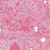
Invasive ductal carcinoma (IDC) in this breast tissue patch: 0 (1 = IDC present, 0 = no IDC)